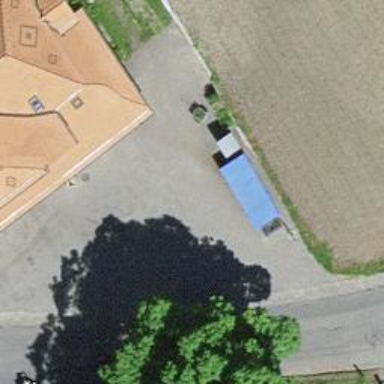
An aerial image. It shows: Recycling container at amenity designated for recycling.